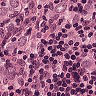
Metastatic tissue present: yes